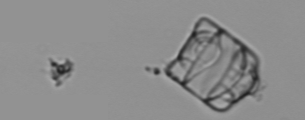
Label: Biddulphia